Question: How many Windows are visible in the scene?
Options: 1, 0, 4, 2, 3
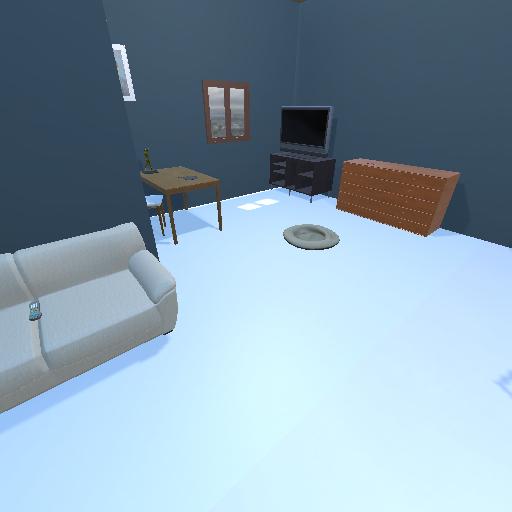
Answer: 1